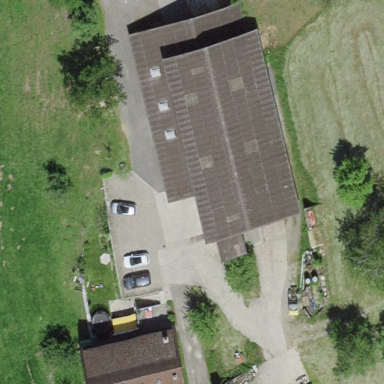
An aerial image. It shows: Farmyard in rural farm setting.